Question: I've been creating an application for university coursework, using Visual Studio Forms, and I was trying to launch the form I've made to check it's connecting to the database behind it, but it won't accept the name of the form as legitimate. I have no idea why, as it is appearing in the Solution Explorer.
This is the code for the program.cs:
'''
using System;
using System.Collections.Generic;
using System.Linq;
using System.Threading.Tasks;
using System.Windows.Forms;
namespace FoxhillCustomer
{
internal static class Program
{
/// <summary>
/// The main entry point for the application.
/// </summary>
[STAThread]
static void Main()
{
Application.EnableVisualStyles();
Application.SetCompatibleTextRenderingDefault(false);
Application.Run(new frmViewEditStaff());
}
}
}
'''
This is the code for the frmViewEditStaff.cs:
'''
using System;
using System.Collections.Generic;
using System.ComponentModel;
using System.Data;
using System.Drawing;
using System.Linq;
using System.Text;
using System.Threading.Tasks;
using System.Windows.Forms;
using System.Data.SqlClient;
namespace FoxhillViewEditStaff
{
public partial class frmViewEditStaff : Form
{
SqlDataAdapter daViewEditStaff;
DataSet dsFoxhillDentistryFinal = new DataSet();
SqlCommandBuilder cmdBViewEditStaff;
DataRow drViewEditStaff;
String connStr, sqlViewEditStaff;
int selectedTab = 0;
bool staffSelected = false;
int staffNoSelected = 0;
public frmViewEditStaff()
{
InitializeComponent();
}
private void frmViewEditStaff_Load(object sender, EventArgs e)
{
connStr = @"Data Source = .\sqlexpress; Initial Catalog = InTheDogHouse; Integrated Security = true";
sqlViewEditStaff = @"select * from Staff";
daViewEditStaff = new SqlDataAdapter(sqlViewEditStaff, connStr);
cmdBViewEditStaff = new SqlCommandBuilder(daViewEditStaff);
daViewEditStaff.FillSchema(dsFoxhillDentistryFinal, SchemaType.Source, "ViewEditStaff");
daViewEditStaff.Fill(dsFoxhillDentistryFinal, "ViewEditStaff");
dgvStaff.DataSource = dsFoxhillDentistryFinal.Tables["Staff"];
dgvStaff.AutoResizeColumns(DataGridViewAutoSizeColumnsMode.AllCells);
tabStaff.SelectedIndex = 1;
tabStaff.SelectedIndex = 0;
}
}
'''
}

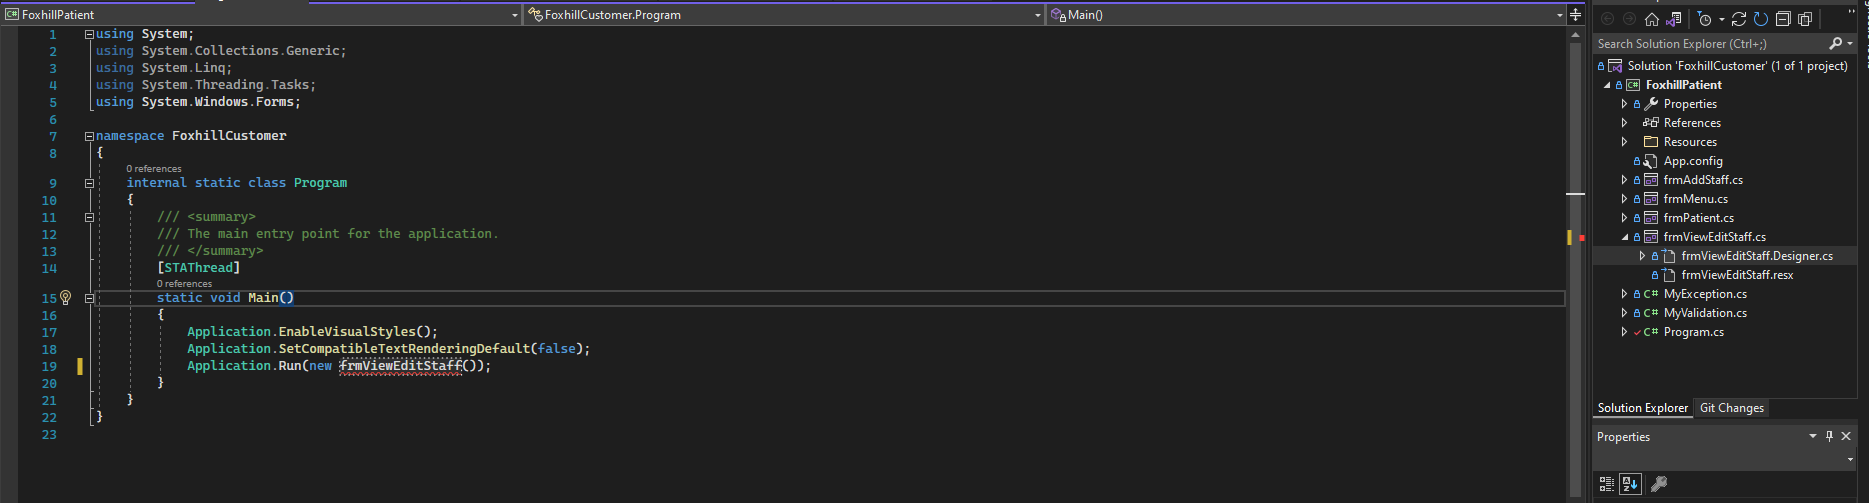
Answer: Your form is in a namespace of 'FoxhillViewEditStaff'. Your 'Program' class is in a namespace of 'FoxhillCustomer', and you don't have a 'using' directive for the 'FoxhillViewEditStaff' namespace.
I'd strongly advise you to:
- -
You just add a 'using' directive, but it would be more sensible to just put the classes into the same namespace, IMO.